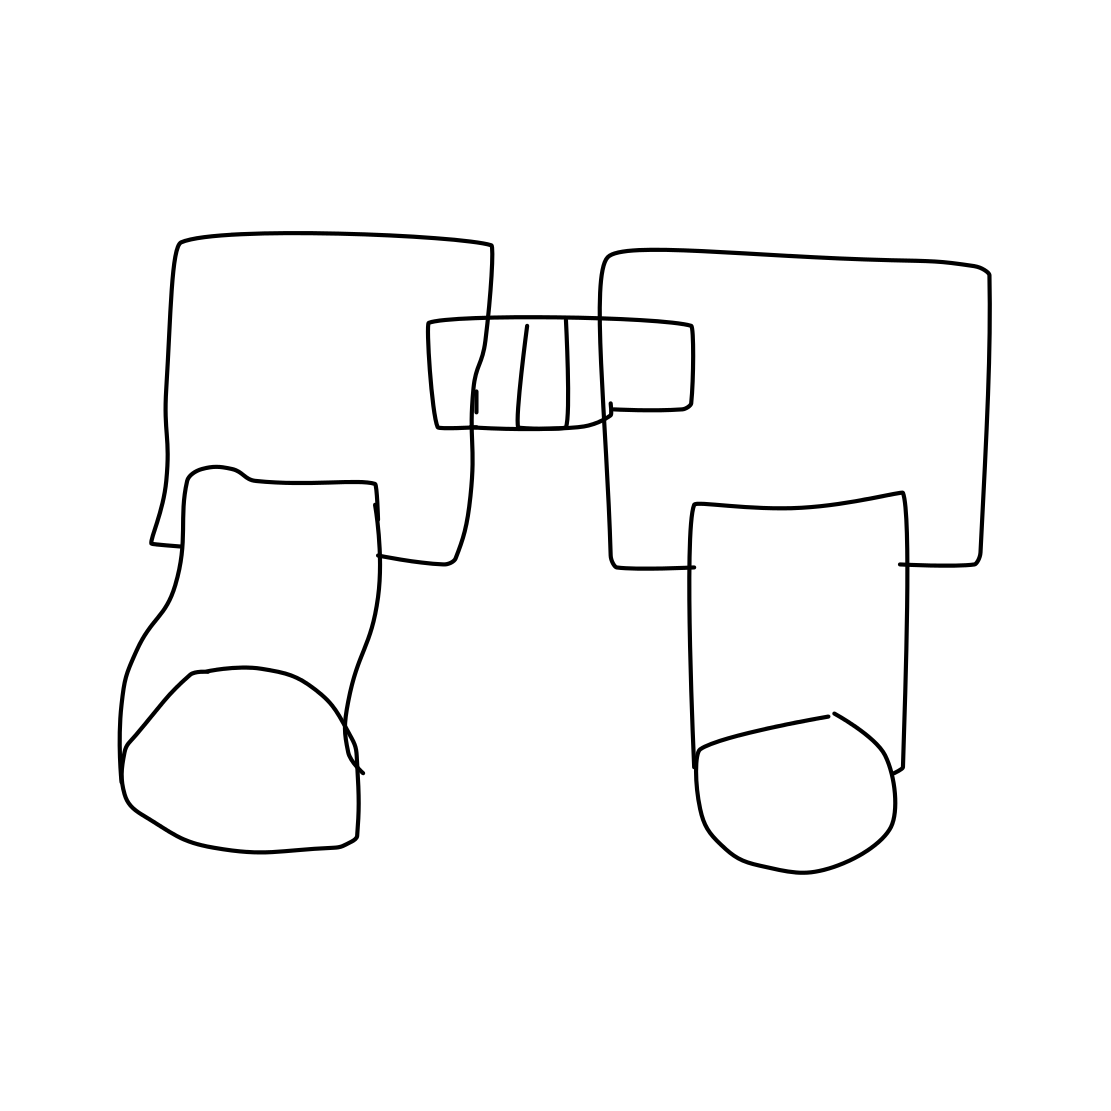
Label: binoculars